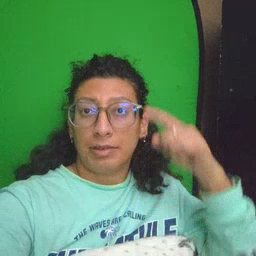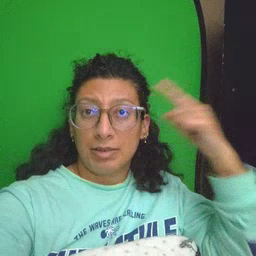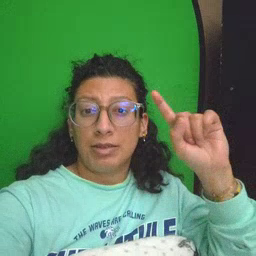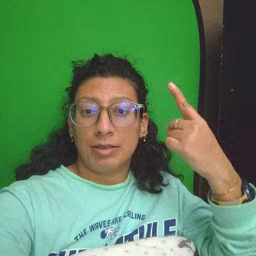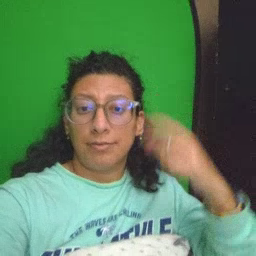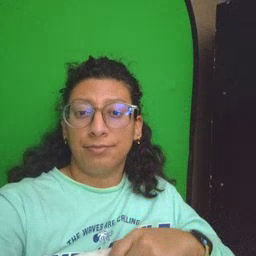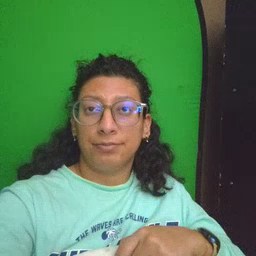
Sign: penny